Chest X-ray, PA view. Patient: 30 years old, sex M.
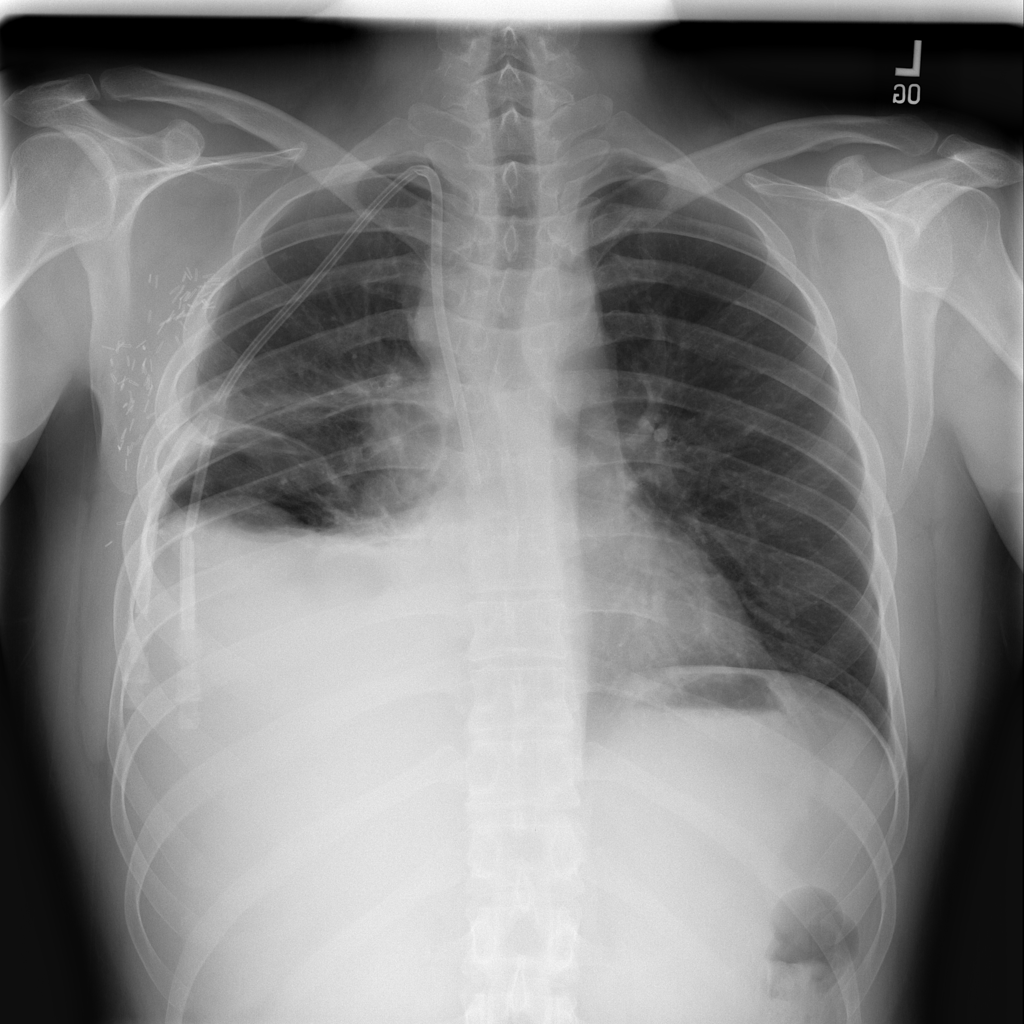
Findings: Atelectasis